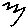
Label: zigzag